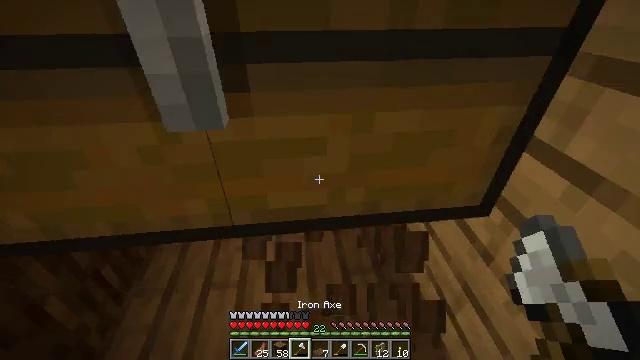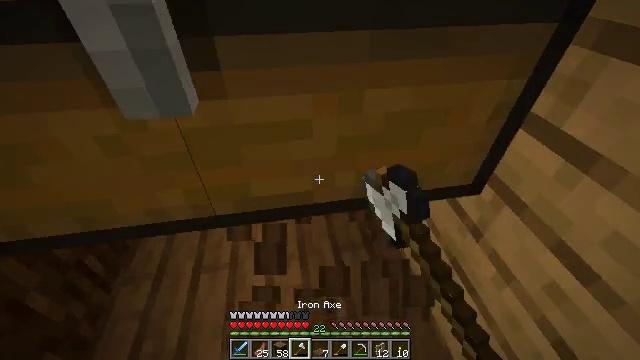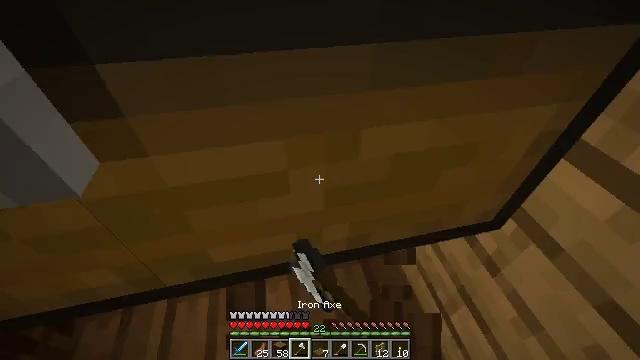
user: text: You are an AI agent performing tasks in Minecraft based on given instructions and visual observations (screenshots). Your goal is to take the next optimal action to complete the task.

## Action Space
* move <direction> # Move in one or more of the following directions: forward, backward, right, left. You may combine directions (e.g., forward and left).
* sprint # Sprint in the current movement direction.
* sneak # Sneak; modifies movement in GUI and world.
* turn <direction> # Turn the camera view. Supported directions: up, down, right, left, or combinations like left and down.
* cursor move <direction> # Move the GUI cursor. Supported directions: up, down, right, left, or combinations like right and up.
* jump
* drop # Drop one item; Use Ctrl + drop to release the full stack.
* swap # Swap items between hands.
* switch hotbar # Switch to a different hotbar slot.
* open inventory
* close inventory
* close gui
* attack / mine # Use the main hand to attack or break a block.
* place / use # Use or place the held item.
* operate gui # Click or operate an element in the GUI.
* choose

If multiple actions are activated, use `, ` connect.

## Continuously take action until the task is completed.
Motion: motion action
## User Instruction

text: Destroy the spruce trapdoor to collect it.
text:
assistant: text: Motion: move forward, turn right and down
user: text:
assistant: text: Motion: move forward, turn right and down
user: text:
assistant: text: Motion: no_op